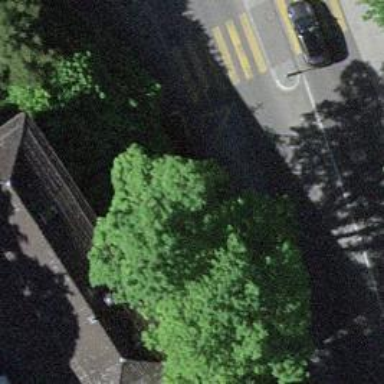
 serving as platform for public transportation."